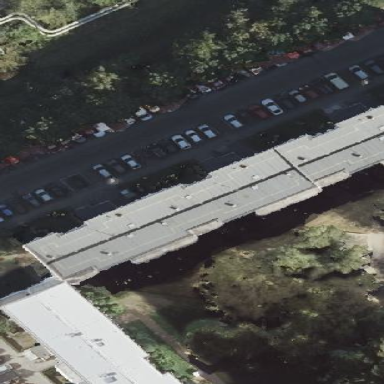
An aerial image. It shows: Flat-roofed apartment building.